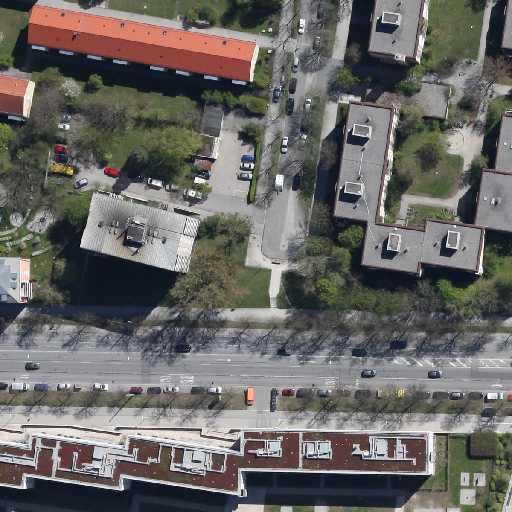
Referring expression: heavy-duty vehicle in the parking area